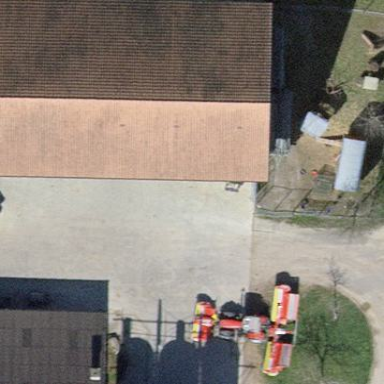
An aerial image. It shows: Gabled roof on farm auxiliary building.